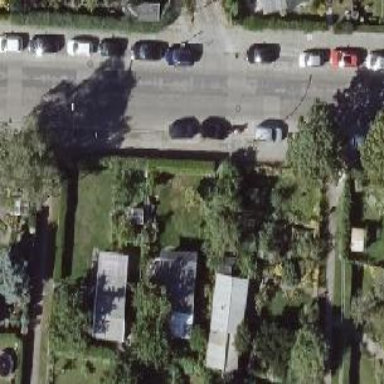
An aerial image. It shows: Sidewalk along the footway.